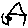
Label: house